Question: ### Background
I have a real-time application, 'RT Main', that has multiple high-priority timed loops running some simulation code and using RT FIFOs to communicate with a low-priority communication loop that talks with an outside program. I also have a monitoring VI, 'DT Main', running on a non-real-time desktop that I use to start and stop the real-time simulation, load parameter files, that sort of thing.
Currently I am passing the 'Stop' button from 'DT Main' to 'RT Main' via a network shared variable. What I want to know is: how can I use this to stop all of my loops on 'RT Main' at (close to) the same time?
I know I could use a FIFO-enabled network shared variable in my Timed Loops, but I am worried that with multiple loops reading from the same FIFO, I would only stop one or two of them and then the FIFO would be cleared and the other loops would not stop.
### Current Plan
1. Stop the low-priority communication loop using the network shared Stop button variable.
2. Delete all of my RT FIFOs when this loop stops using the RT FIFO Delete VI with the force destroy? input set to True.
3. Let the high-priority loops shut themselves down the next time they try to read their (now destroyed) FIFOs, which will hopefully cause an error.
This is illustrated in a distilled example below.

### Questions
I have two questions: will this work? And regardless of whether this works,
I can't figure out whether the <URL> and so I cannot verify.
For the record, I have found the <URL> pretty helpful so far, but it does not seem to get into enough detail to answer my question.
Thanks!
### Update
I was able to test the code and verify that I can stop multiple Timed Loops in this way, but I would still be interested in hearing what your method is for shutting down a remote RT VI with multiple loops at the press of a button on your desktop VI.
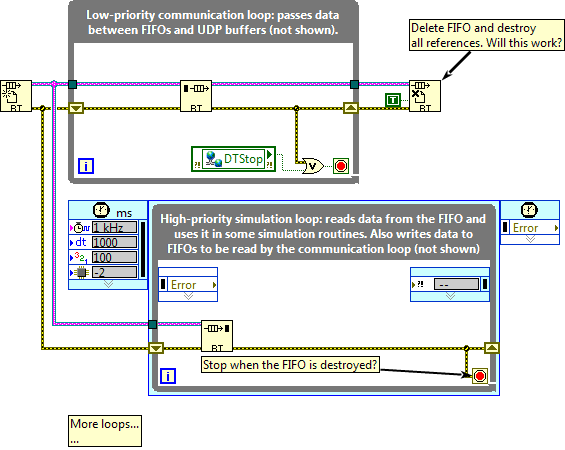
Answer: The example code works for shutting down multiple Timed Loops simultaneously using errors from the destroyed FIFOs. I was able to verify it with the VI shown below.

I would still be interested in hearing your solution for stopping an RT VI with multiple loops from a single stop button on your desktop VI.